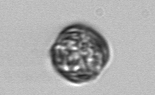
Label: Thalassiosira